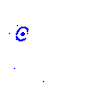
Particle: proton